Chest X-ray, PA view. Patient: 54 years old, sex F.
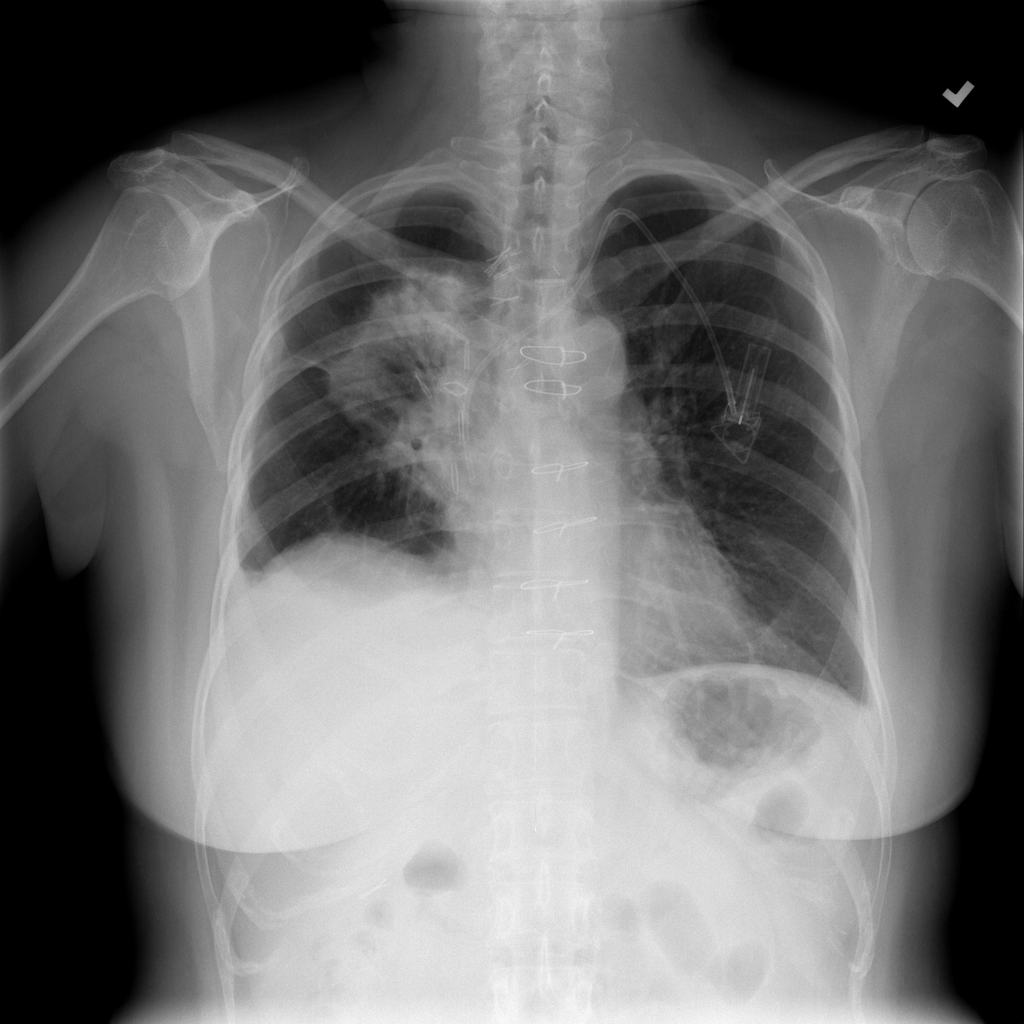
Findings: Effusion, Infiltration, Mass